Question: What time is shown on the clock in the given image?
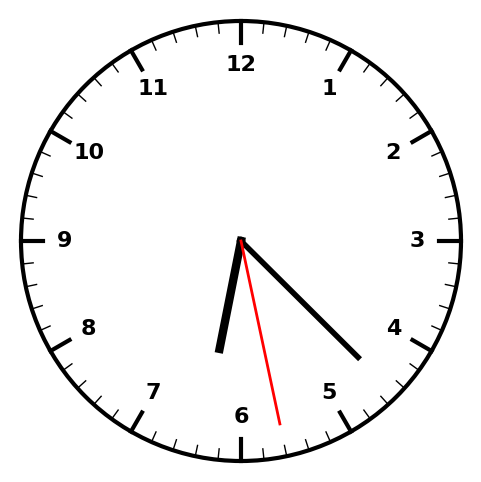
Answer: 06:22:28